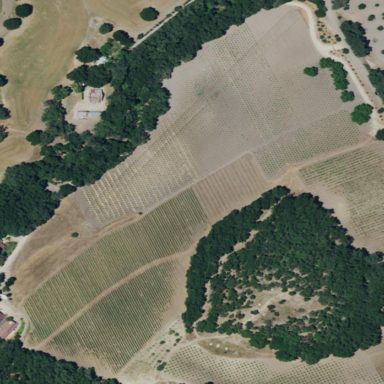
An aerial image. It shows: Vineyard growing grapes.